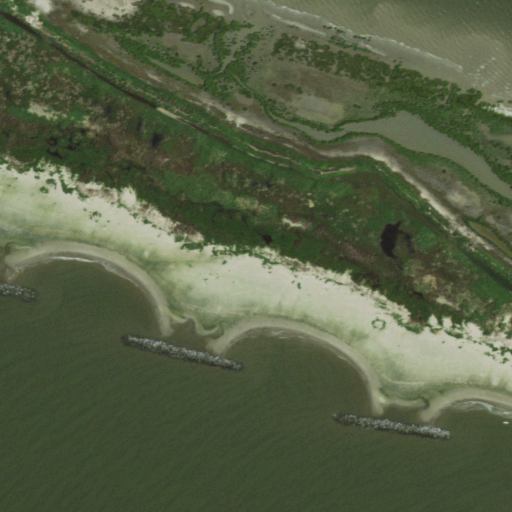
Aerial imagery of island in Louisiana named Raccoon Island containing herbaceous wetlands, open water, barren land, and woody wetlands